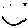
Label: smiley face